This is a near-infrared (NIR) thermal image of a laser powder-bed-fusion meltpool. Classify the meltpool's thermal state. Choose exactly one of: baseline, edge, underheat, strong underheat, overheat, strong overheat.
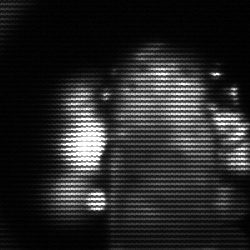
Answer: strong underheat